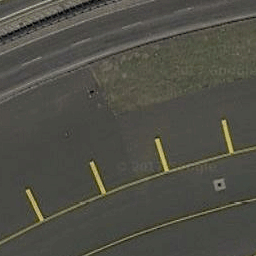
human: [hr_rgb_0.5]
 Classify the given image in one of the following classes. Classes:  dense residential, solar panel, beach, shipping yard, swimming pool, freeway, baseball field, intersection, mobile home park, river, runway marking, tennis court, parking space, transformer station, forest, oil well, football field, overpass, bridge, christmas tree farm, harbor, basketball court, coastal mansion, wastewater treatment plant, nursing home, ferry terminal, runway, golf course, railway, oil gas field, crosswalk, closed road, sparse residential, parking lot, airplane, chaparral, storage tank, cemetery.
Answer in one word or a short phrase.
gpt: runway marking